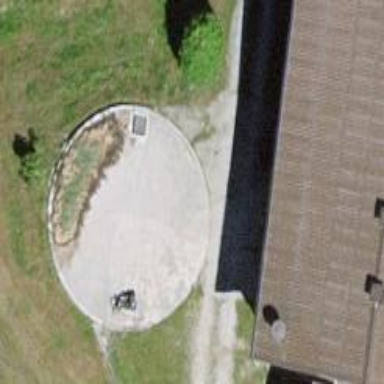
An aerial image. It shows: Storage tank with man-made structure.